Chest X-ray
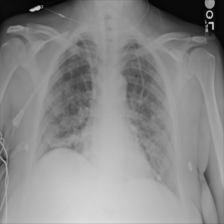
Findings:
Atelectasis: negative
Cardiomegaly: negative
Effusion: negative
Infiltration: negative
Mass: negative
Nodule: negative
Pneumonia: negative
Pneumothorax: negative
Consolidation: negative
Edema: negative
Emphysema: negative
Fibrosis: negative
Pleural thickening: negative
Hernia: negative